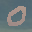
Label: 0